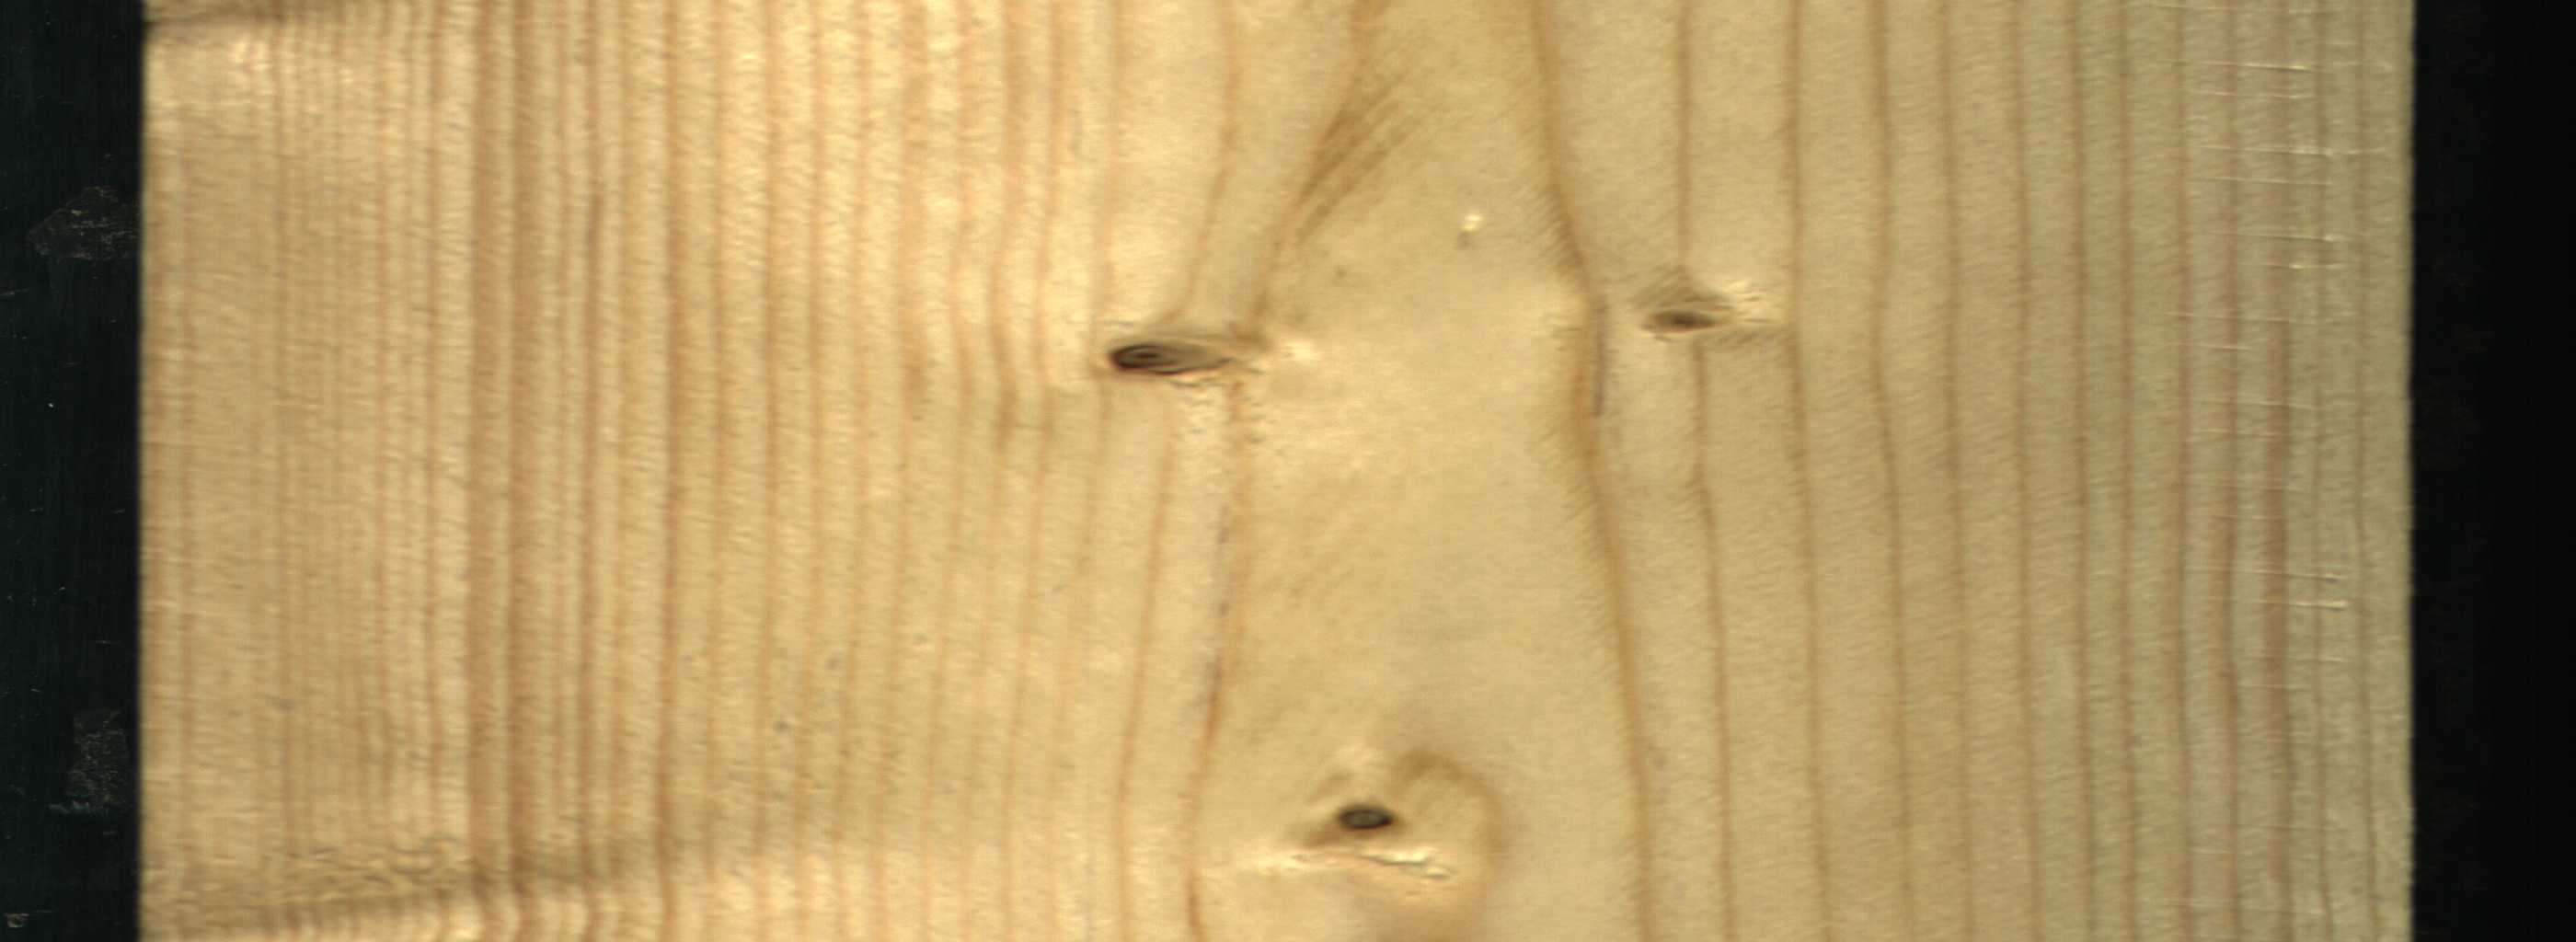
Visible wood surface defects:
Live_Knot
Live_Knot
Live_Knot